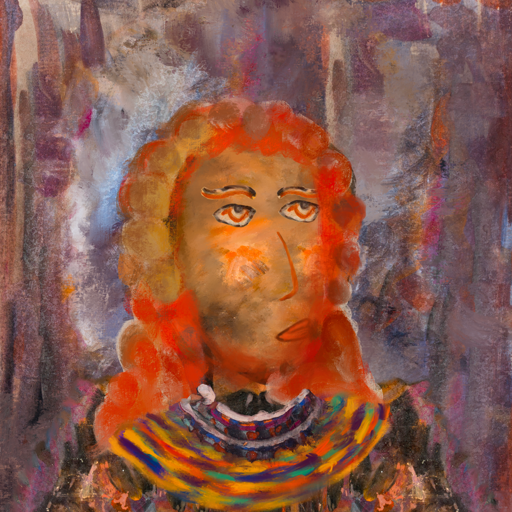
Background: Hypocrite, Head And Neck Side: Gypsy_Queen, Face Side: Experience, Bust: Gypsy_Queen, Hair Side: Rupkatha, Head Accessory: Blank, Second Necklace: An_Impression_2, Necklace: Hypocrite_1, Baby: Blank